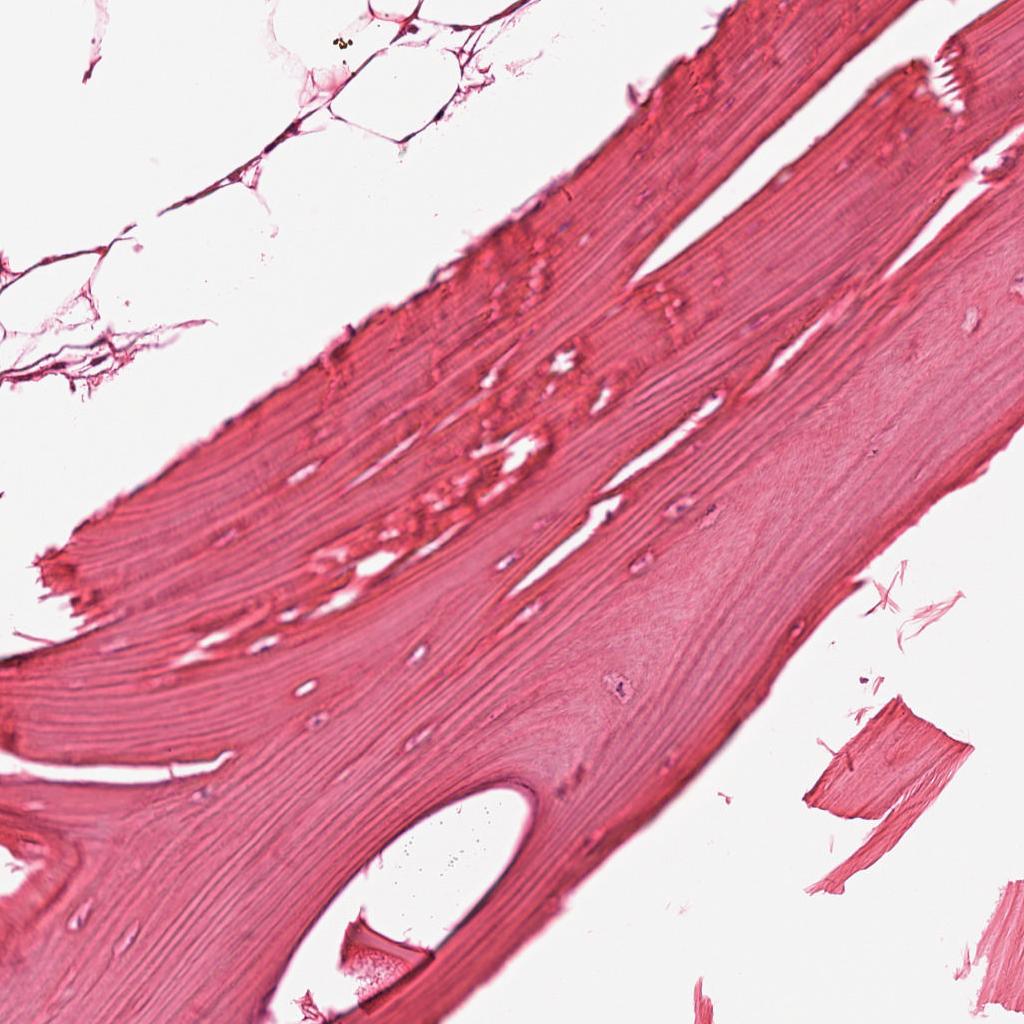
Label: Non-Tumor